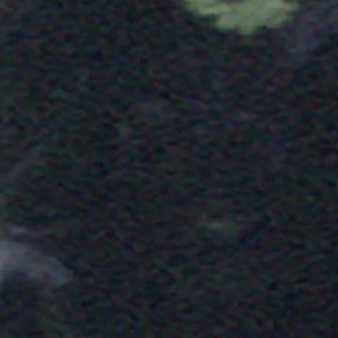
Label: other